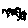
Label: hexagon